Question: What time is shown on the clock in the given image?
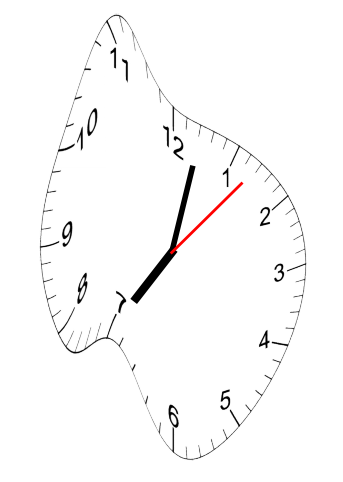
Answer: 07:02:07